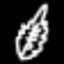
Label: leaf